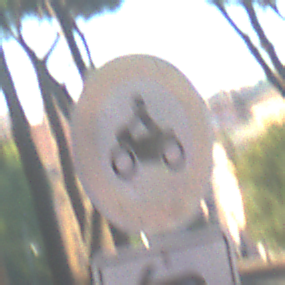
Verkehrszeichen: VerbotKraftraeder
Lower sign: RichtungsangabeDurchPfeile2
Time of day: MorningAfternoon
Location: Outdoor (Suburban)
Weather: Clear
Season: NotSpecified
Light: Natural